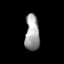
Tissue: skin
Cell type: Fibroblasts
Senescence score: 0.704
Nuclear area (px): 501
Mean DAPI intensity: 159.886